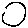
Label: smiley face